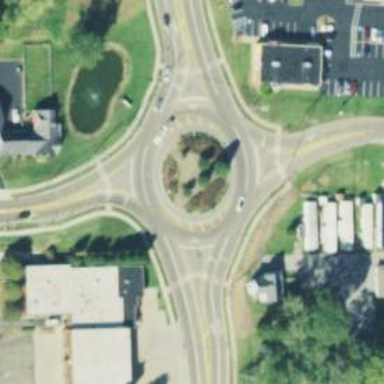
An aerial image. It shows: Primary highway intersecting roundabout.